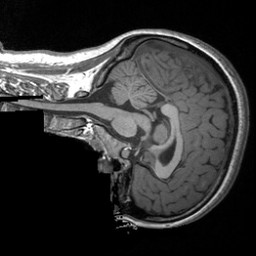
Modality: T1w
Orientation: sagittal
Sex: female
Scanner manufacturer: siemens
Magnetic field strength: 3 T
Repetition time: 1.9 s
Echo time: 0.00252 s